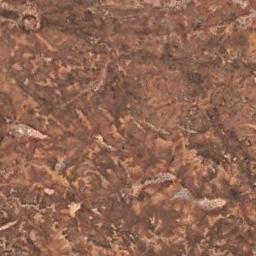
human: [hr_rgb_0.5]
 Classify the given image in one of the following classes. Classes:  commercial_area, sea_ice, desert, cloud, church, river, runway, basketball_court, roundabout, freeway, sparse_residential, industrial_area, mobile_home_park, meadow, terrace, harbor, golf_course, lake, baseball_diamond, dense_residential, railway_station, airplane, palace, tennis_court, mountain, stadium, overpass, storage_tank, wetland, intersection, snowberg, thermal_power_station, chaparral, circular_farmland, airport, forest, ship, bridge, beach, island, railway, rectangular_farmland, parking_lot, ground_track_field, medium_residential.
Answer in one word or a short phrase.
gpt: desert